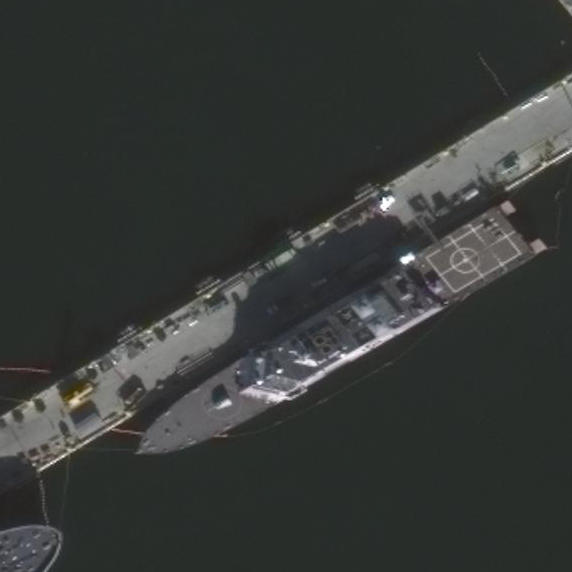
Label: Freedom-class_combat_ship